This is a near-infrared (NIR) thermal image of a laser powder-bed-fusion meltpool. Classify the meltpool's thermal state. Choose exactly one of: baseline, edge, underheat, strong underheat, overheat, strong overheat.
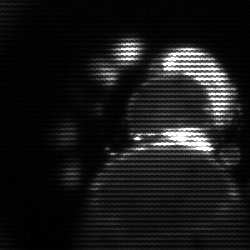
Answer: baseline